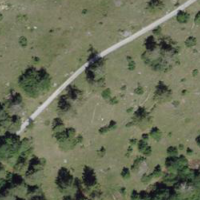
EUNIS habitat code: 23
Species observed at this site:
Autographa gamma